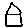
Label: house